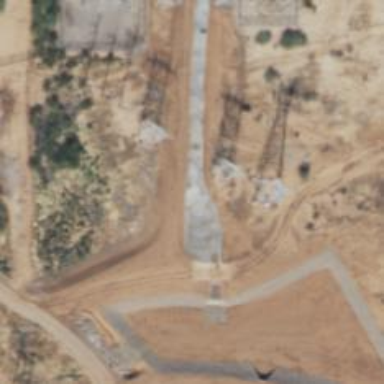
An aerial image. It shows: Power tower.